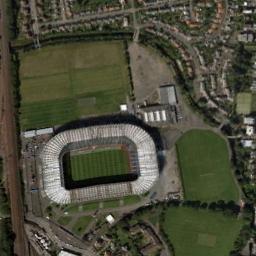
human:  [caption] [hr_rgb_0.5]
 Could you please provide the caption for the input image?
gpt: There are several buildings next to the stadium .

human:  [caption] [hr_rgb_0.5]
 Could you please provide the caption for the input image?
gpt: The square-shaped gymnasium surrounded by the lawn is next to the residential area .

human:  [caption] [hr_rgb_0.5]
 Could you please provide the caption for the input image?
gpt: The stadium has a blue roof on three sides and a red roof on the other side .

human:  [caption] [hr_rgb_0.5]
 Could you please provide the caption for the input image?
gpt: The stadium is on the grass next to some trees and roads .

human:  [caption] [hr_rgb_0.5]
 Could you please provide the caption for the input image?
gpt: There are some green lawns near the stadium .